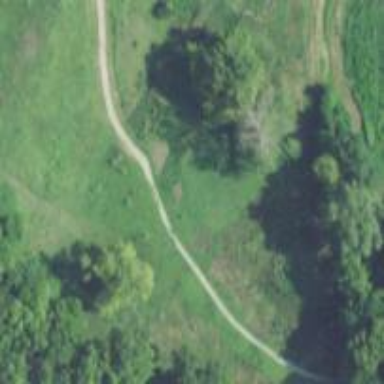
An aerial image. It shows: Path for golf carts.